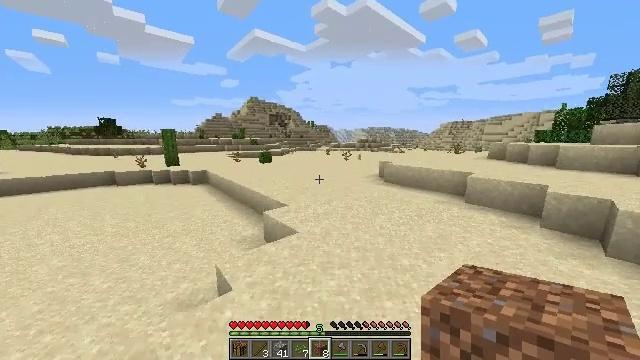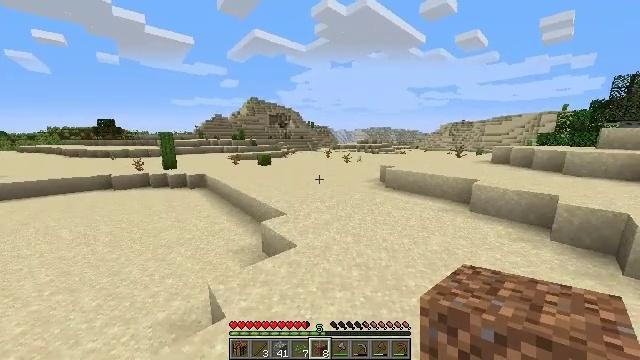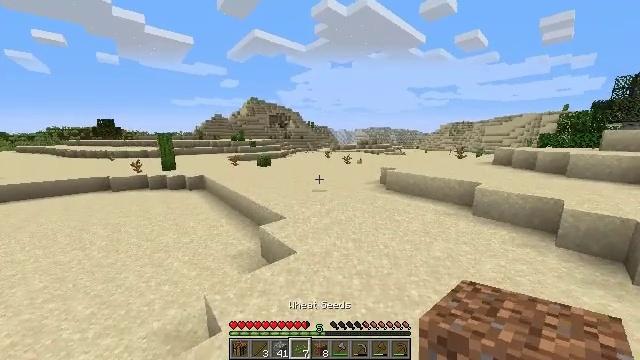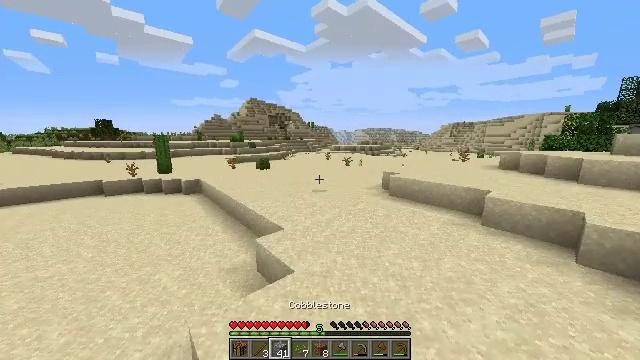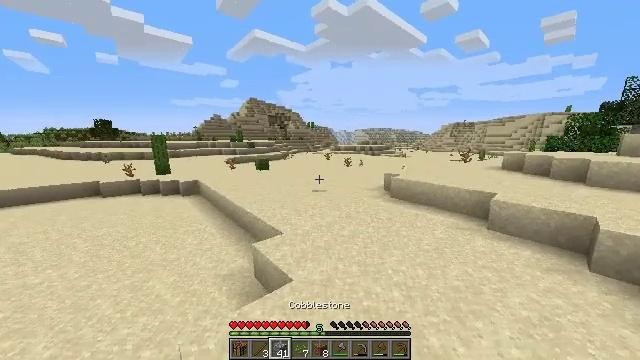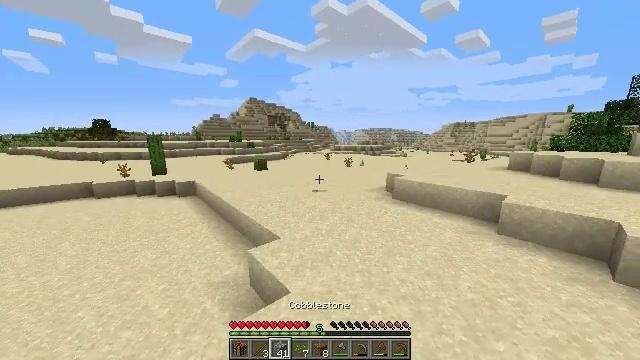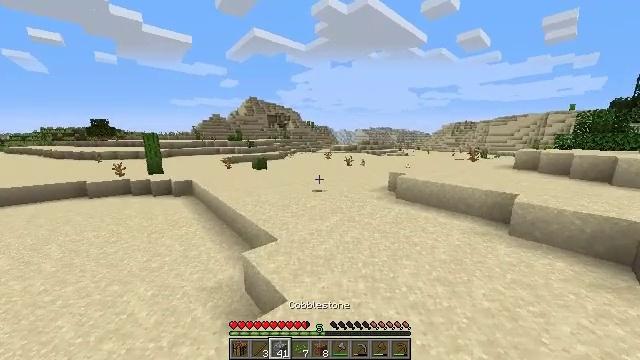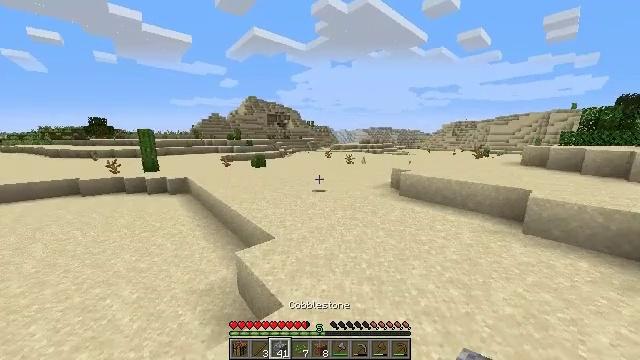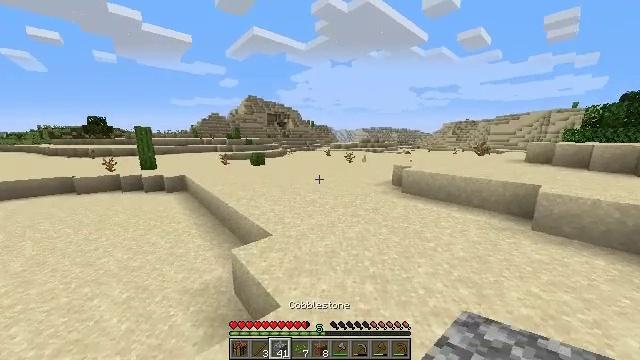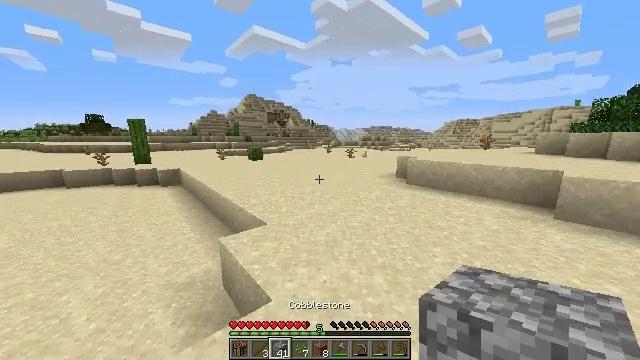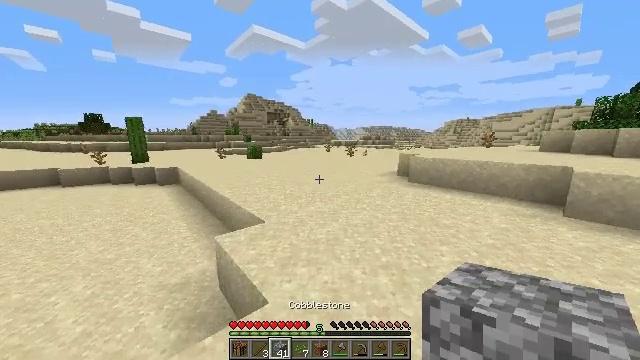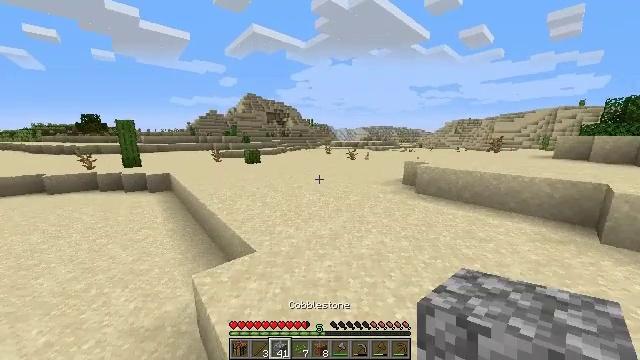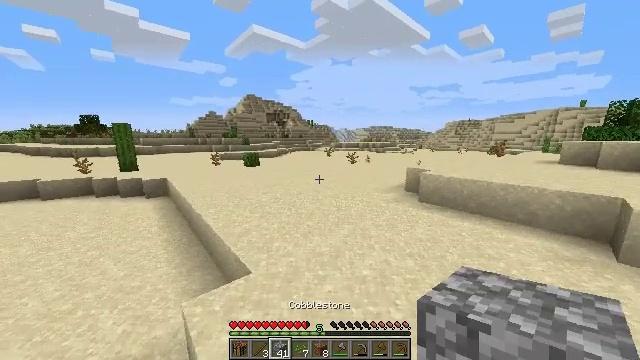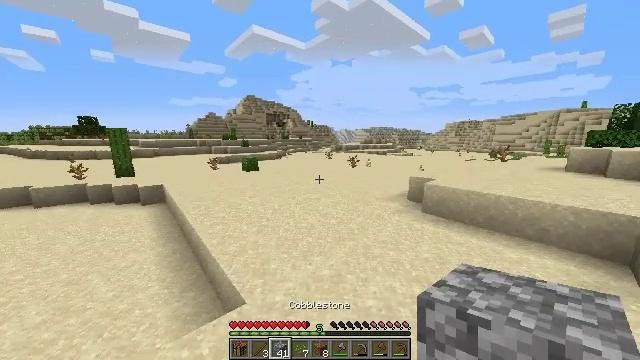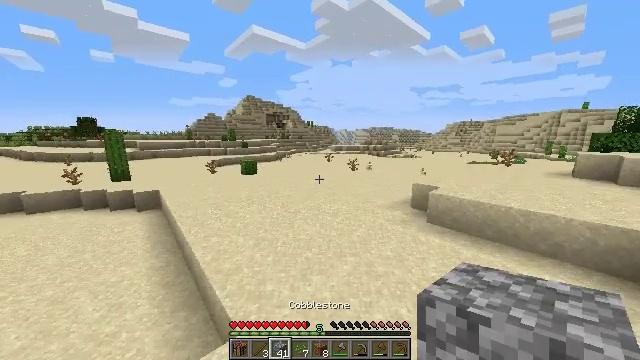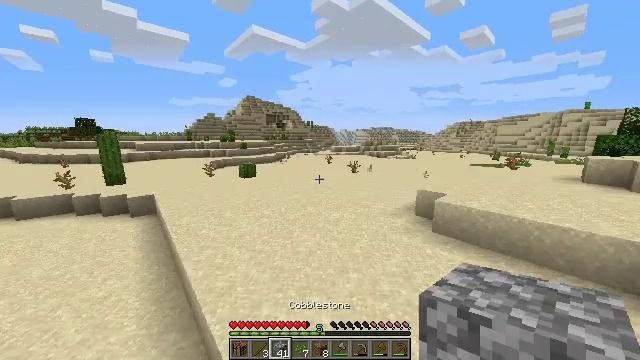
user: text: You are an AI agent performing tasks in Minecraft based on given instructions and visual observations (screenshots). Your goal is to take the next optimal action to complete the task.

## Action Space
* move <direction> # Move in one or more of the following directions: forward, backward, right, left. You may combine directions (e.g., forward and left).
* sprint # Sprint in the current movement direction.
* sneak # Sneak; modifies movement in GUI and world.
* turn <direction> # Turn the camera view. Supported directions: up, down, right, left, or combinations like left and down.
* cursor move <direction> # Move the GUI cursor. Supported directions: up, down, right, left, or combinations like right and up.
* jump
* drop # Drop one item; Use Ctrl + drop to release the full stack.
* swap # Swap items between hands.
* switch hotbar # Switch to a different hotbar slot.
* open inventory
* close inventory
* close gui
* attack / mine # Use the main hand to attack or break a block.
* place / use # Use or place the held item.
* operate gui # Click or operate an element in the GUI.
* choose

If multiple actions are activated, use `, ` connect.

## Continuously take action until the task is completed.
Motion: motion action
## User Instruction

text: Collect the cactus block.
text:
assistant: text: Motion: move forward, jump
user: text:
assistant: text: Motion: move forward, jump
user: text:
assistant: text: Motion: move forward, jump
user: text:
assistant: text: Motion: move forward, jump
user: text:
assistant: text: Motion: move forward, jump
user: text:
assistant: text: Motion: move forward, jump
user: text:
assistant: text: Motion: move forward, jump
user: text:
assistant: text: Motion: move forward, jump
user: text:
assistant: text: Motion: move forward, jump
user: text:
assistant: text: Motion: move forward, jump
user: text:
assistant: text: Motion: move forward, jump
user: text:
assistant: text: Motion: move forward, jump
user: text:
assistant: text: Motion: move forward, jump
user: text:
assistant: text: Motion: move forward, jump
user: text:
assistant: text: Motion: move forward, jump
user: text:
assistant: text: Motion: move forward, jump
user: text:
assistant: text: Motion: move forward, jump
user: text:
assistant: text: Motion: move forward, jump
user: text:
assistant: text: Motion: move forward, jump
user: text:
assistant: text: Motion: move forward, jump
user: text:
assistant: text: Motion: move forward, jump
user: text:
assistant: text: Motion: move forward, jump
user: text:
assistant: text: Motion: move forward, jump
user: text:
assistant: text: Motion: move forward, jump
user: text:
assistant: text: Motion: move forward, jump
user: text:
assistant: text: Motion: move forward, jump
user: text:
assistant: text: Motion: move forward, jump
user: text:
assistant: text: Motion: move forward, jump
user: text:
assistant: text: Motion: move forward, jump
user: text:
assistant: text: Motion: move forward, jump